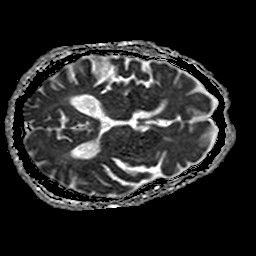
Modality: ADC
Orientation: axial
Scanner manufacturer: philips
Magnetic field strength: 1.5 T
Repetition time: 3.681 s
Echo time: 0.09411 s